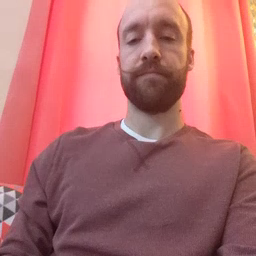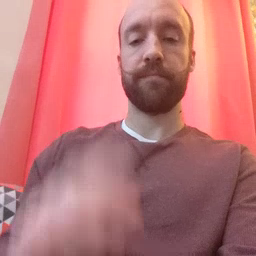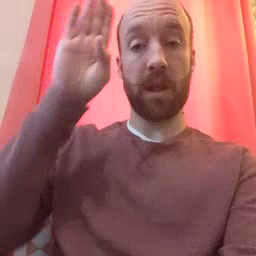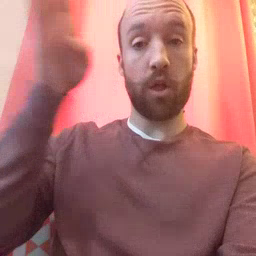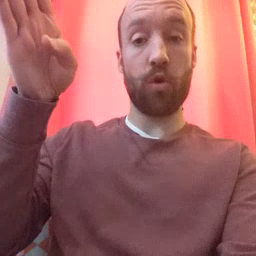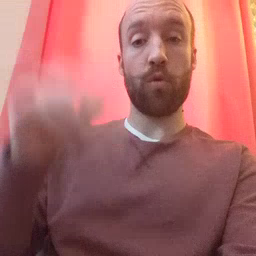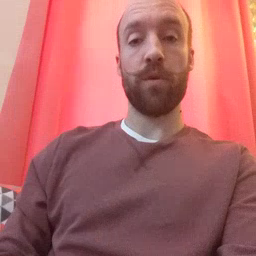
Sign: hello